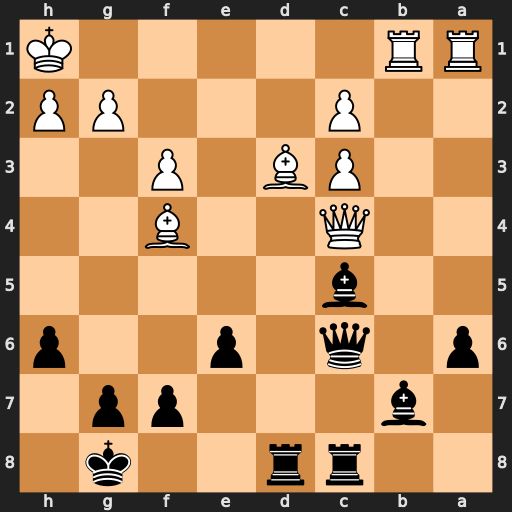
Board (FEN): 2rr2k1/1b3pp1/p1q1p2p/2b5/2Q2B2/2PB1P2/2P3PP/RR5K
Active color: b
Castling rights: -
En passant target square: -
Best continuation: Qxf3 Rxb7 Qxb7